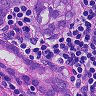
Metastatic tissue present: yes